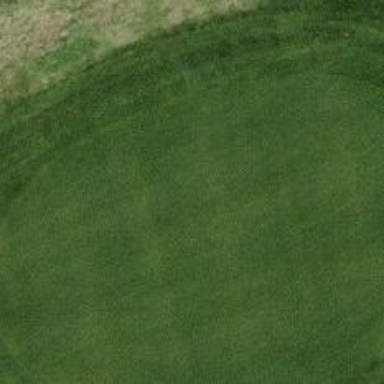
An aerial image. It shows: View of golf hole.